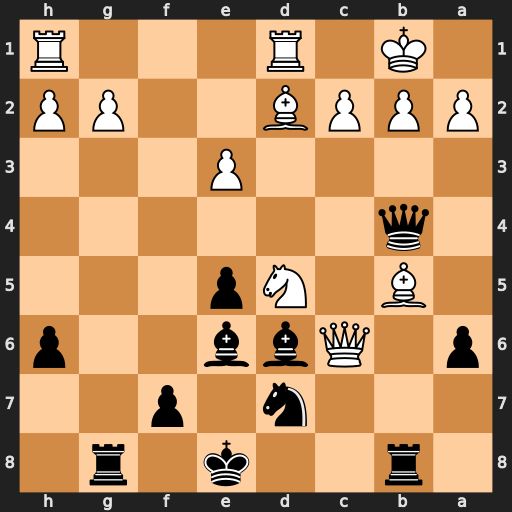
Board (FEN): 1r2k1r1/3n1p2/p1Qbb2p/1B1Np3/1q6/4P3/PPPB2PP/1K1R3R
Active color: b
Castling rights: -
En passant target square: -
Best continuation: Qxb5 Nf6+ Ke7 Nxg8+ Rxg8